Question:
activity actionbar with back arrow similar to android material design menu
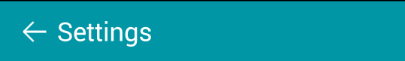
Answer: You can add the following to your 'activity' tag inside your 'manifest.xml' file:
'''
android:parentActivityName=".screens.MainActivity"
'''
This will automatically place a back arrow inside your 'Activity' and navigate to 'MainActivity' when pressed.
This will only work in Android 4.1 or greater:
> Beginning in Android 4.1 (API level 16), you can declare the logical parent of each activity by specifying the android:parentActivityName attribute in the element.
If your app targets Android 4.0 or before you should include the <URL> and add the following to your 'activity' inside the 'manifest.xml':
'''
<meta-data
android:name="android.support.PARENT_ACTIVITY"
android:value=".screens.MainActivity" />
'''
You will then need to allow <URL> navigation by adding this to your 'Activity':
'''
getActionBar().setDisplayHomeAsUpEnabled(true);
'''
For more information please see the <URL>.